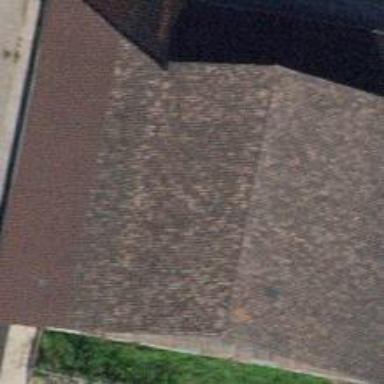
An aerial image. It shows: Gabled roof on farm auxiliary building.